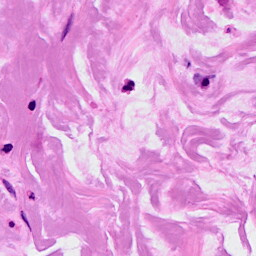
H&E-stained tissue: Breast